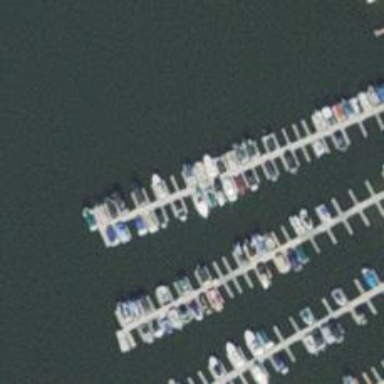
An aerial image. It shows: Man-made pier.